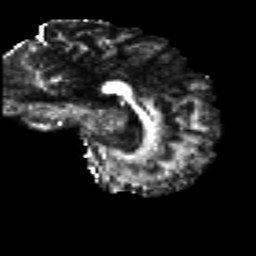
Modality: FA
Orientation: sagittal
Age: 29
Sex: female
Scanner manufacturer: siemens
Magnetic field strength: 3 T
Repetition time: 8.8 s
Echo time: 0.085 s